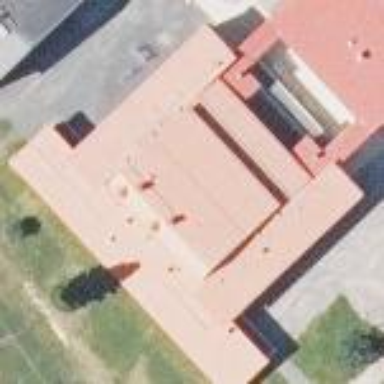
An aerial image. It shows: School building with saltbox-shaped roof.